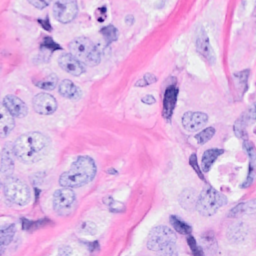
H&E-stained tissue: Breast